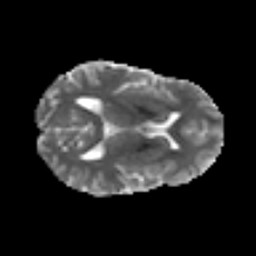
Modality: MD
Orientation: axial
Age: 40
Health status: ill
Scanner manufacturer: philips
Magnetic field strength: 3 T
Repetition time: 9 s
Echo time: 0.127 s